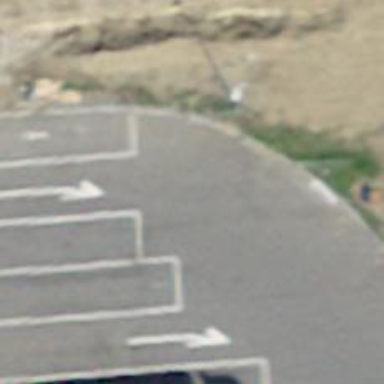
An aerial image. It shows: Asphalt parking aisle along service road.